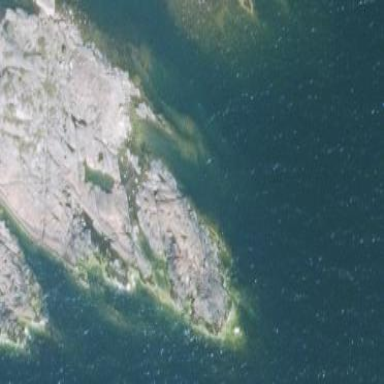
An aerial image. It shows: Islet along the natural coastline.